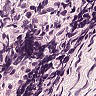
Metastatic tissue present: no